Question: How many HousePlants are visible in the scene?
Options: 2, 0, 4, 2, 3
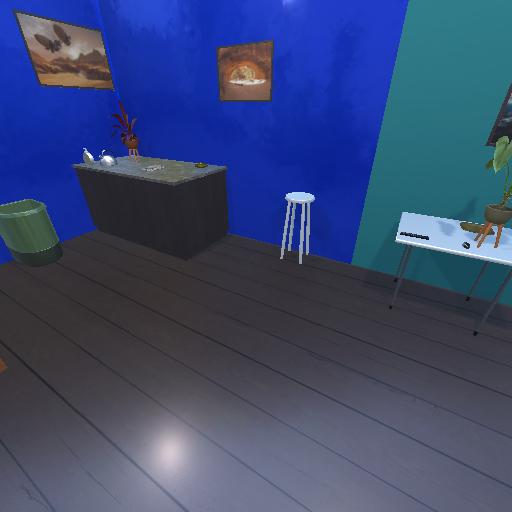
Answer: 2